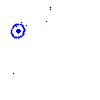
Particle: kaon